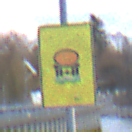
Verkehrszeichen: FahrzeugeMitWassergefaehrdenderLadungOhnePfeilsymbol
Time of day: SunriseSunset
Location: Outdoor (Suburban)
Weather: PartlyCloudy
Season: NotSpecified
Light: Natural